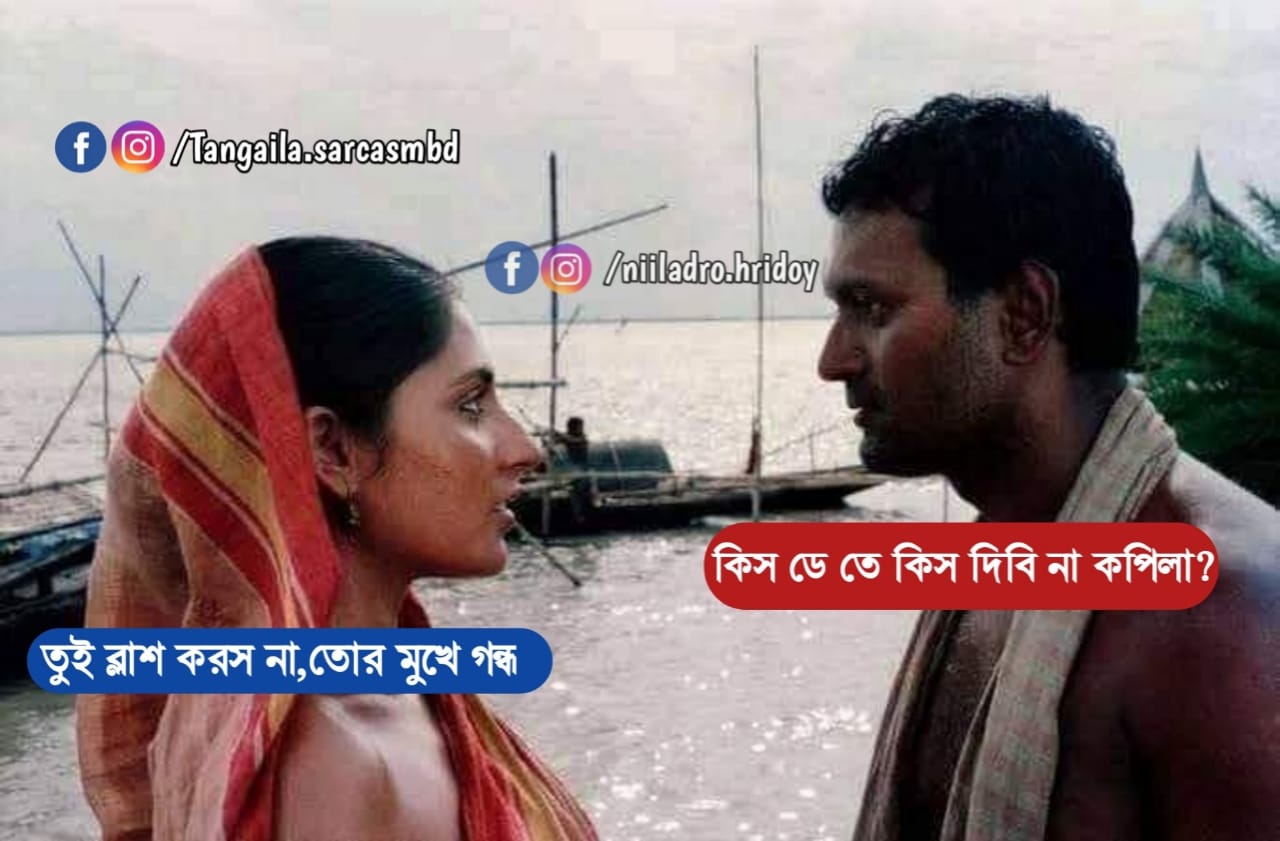
Text: কিস ডে কিস দিবি না কপিলা ? তুই ব্লাশ করস না, তোর মুখে গন্ধ
Label: Non Hate